Field crop: maize
Growth stage: 2
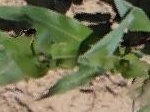
Species: maize